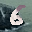
Label: 6